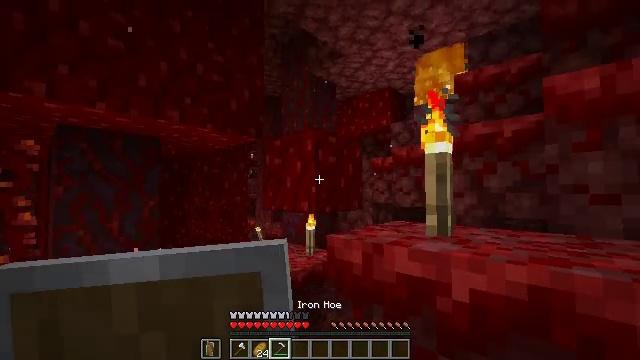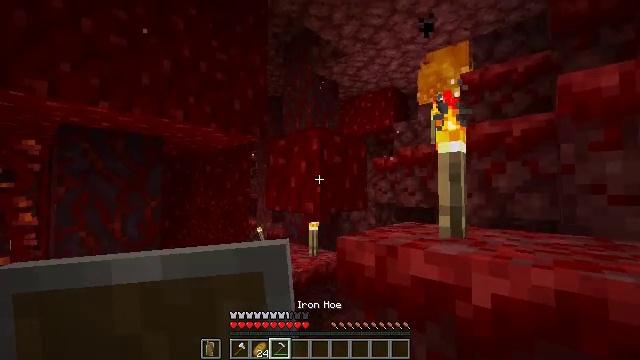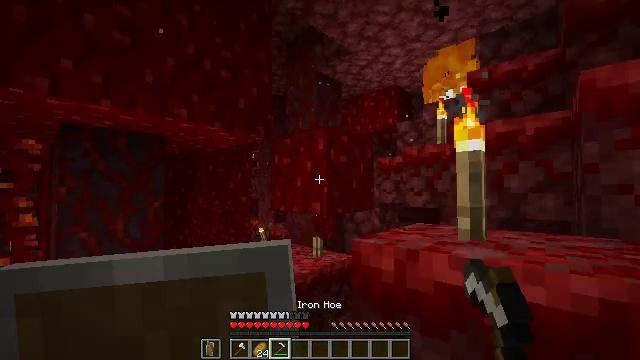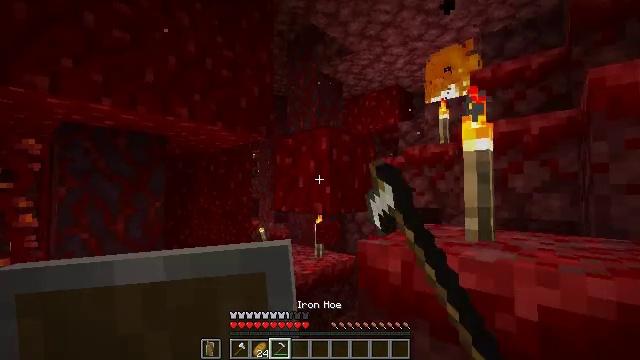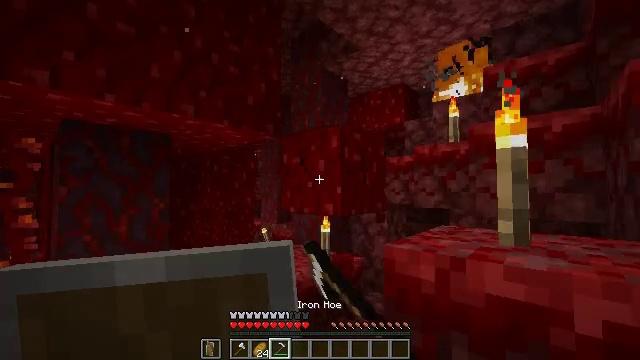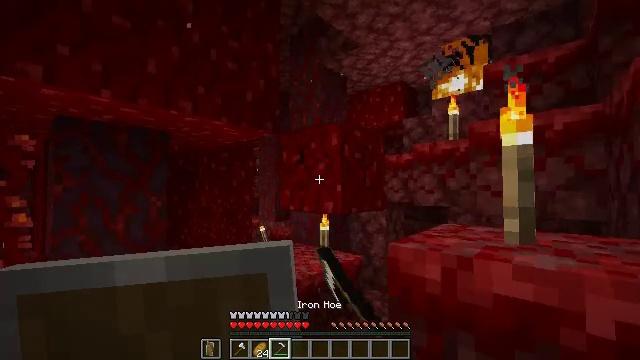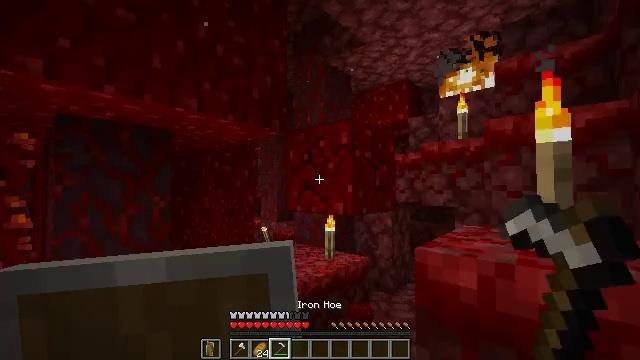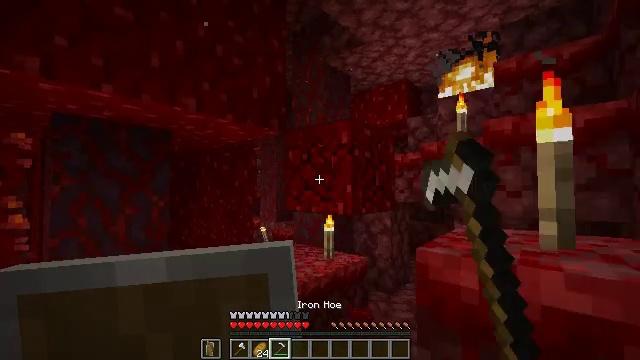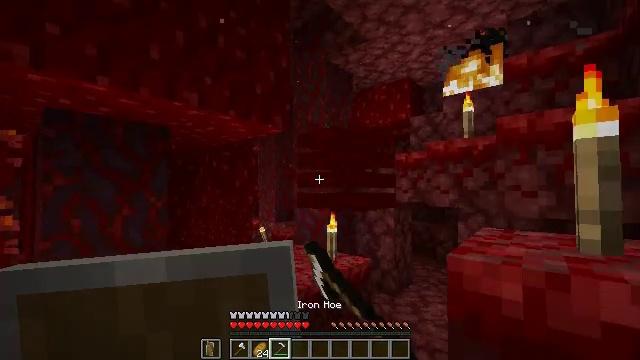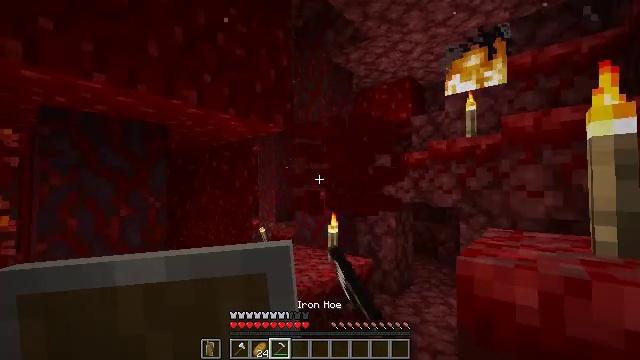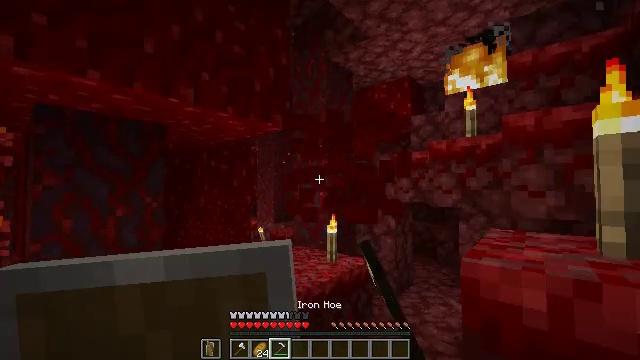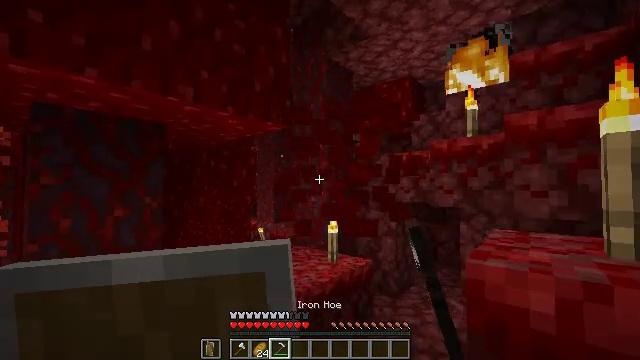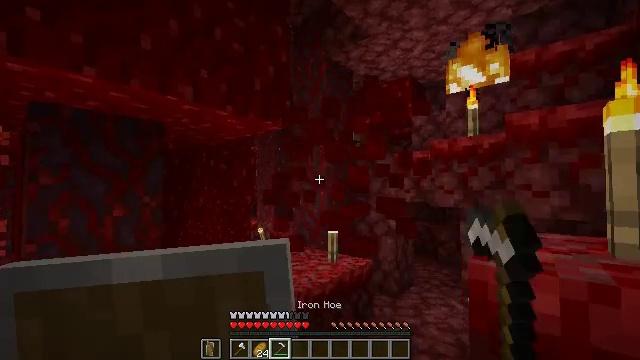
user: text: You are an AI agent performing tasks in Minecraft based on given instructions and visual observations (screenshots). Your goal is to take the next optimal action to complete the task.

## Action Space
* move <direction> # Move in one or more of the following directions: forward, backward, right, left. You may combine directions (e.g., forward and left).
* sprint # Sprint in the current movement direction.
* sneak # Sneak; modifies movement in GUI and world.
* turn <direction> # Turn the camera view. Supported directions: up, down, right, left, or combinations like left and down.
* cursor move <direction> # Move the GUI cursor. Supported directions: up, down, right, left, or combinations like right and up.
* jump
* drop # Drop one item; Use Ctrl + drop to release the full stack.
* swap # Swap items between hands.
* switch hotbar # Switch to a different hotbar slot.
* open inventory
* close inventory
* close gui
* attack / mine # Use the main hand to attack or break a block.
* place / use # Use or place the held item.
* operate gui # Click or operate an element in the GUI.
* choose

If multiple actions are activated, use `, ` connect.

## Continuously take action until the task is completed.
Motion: motion action
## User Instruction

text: Harvest nether wart blocks for resources.
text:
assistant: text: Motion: move forward and move left, sneak, attack / mine
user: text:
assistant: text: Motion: move forward and move left, sneak, attack / mine
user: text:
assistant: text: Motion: move forward and move left, sneak, attack / mine
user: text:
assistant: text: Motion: move forward and move left, sneak, attack / mine
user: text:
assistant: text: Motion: move forward and move left, sneak, attack / mine
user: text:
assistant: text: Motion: move forward and move left, sneak, attack / mine
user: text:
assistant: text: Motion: move forward and move left, sneak, attack / mine
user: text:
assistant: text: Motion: move forward, sneak, attack / mine
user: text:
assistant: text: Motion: move forward, sneak, attack / mine
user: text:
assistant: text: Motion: sneak, attack / mine
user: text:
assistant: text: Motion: sneak, attack / mine
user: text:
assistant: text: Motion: sneak, attack / mine
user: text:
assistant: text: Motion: sneak, attack / mine